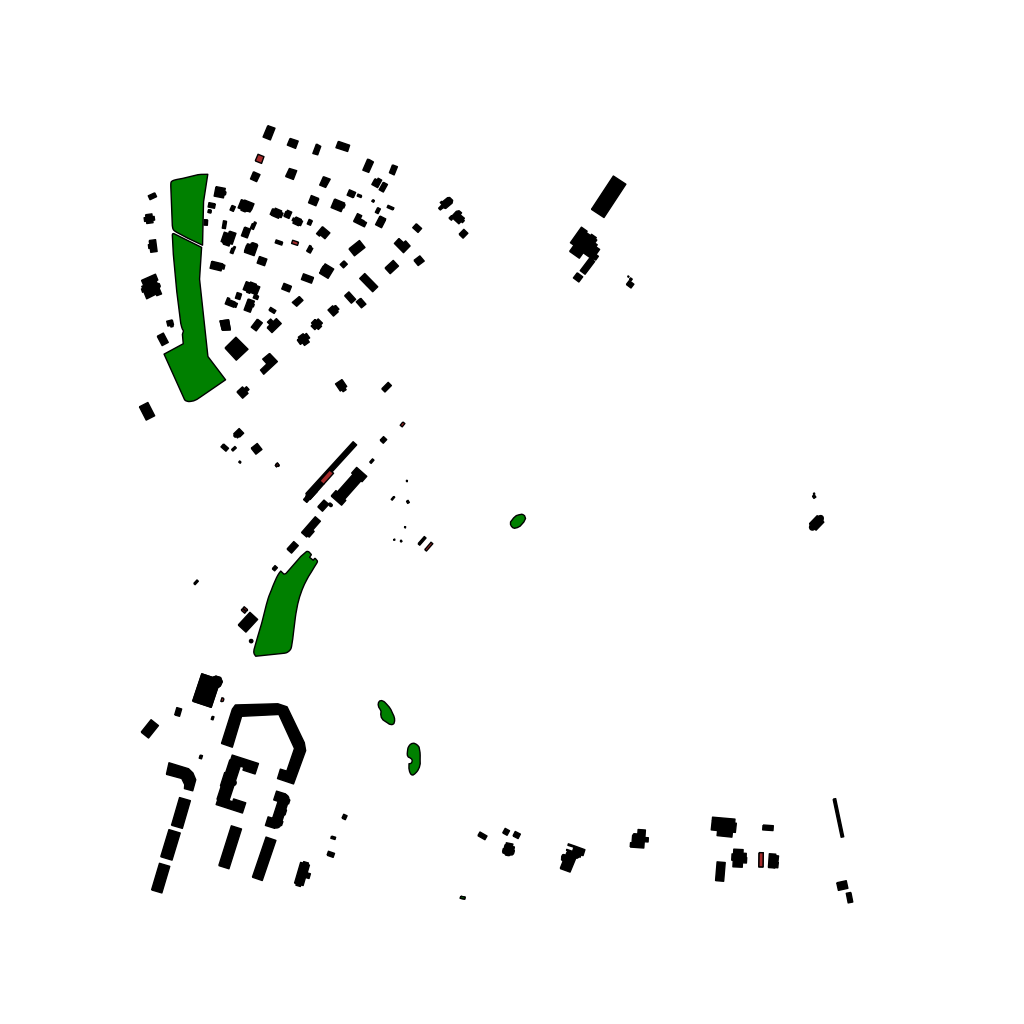
Tags: overhead vector_map, agriculture, industrial, recreation, residential, transport, modern, soviet, individual_rise, low_rise, density_1, Building, Facility, Park, 1.0 km²